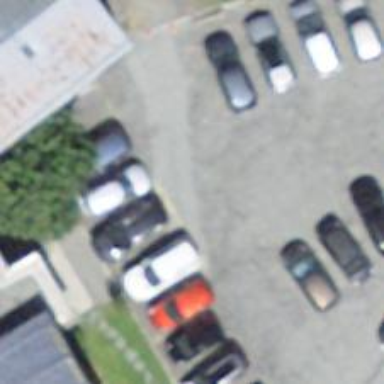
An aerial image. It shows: Road serving as parking aisle.